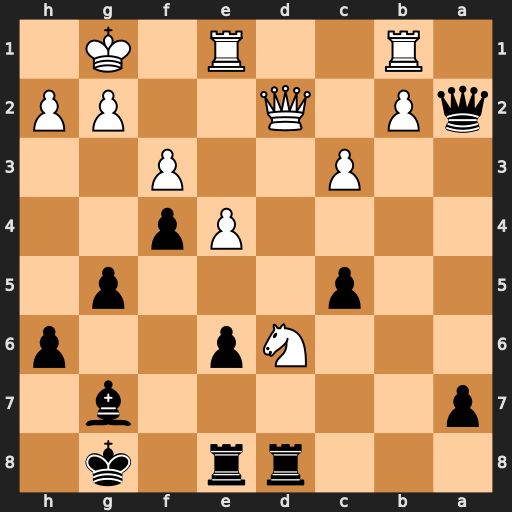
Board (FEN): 3rr1k1/p5b1/3Np2p/2p3p1/4Pp2/2P2P2/qP1Q2PP/1R2R1K1
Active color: b
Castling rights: -
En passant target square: -
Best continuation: Be5 Qe2 Bxd6